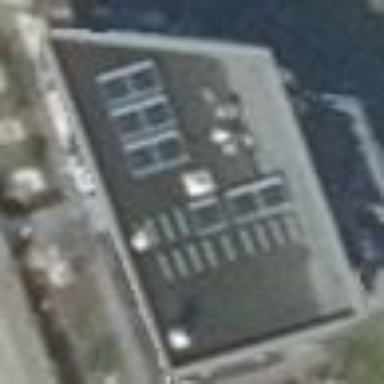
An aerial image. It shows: Detached building with flat grey roof.